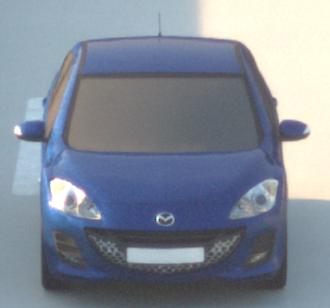
Make: Mazda
Model: 3 1.6
Detailed model: 3 (BL)
Model produced from: 2009/05
Model produced until: 2010/12
Doors: 5
Color: blue
Road condition: dry road
Daytime: sunrise or sunset
Contrast: medium contrast